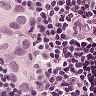
Metastatic tissue present: yes